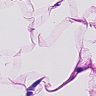
Metastatic tissue present: no